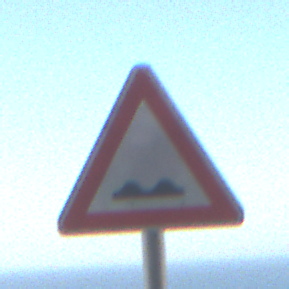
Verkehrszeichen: UnebeneFahrbahn
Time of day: MorningAfternoon
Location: Outdoor (Urban)
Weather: Clear
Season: NotSpecified
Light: Natural